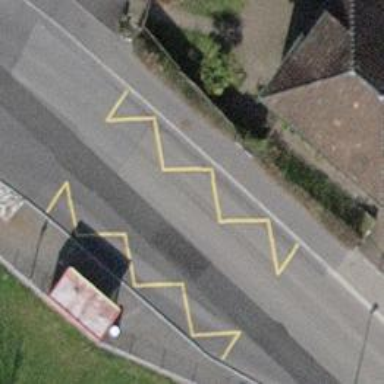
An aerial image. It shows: Bus stop with designated public transport stop position.